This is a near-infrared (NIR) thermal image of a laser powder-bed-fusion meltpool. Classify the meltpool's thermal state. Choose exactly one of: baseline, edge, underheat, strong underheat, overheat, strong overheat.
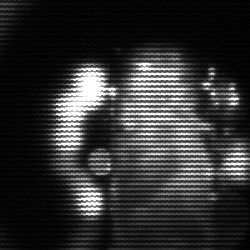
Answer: strong underheat